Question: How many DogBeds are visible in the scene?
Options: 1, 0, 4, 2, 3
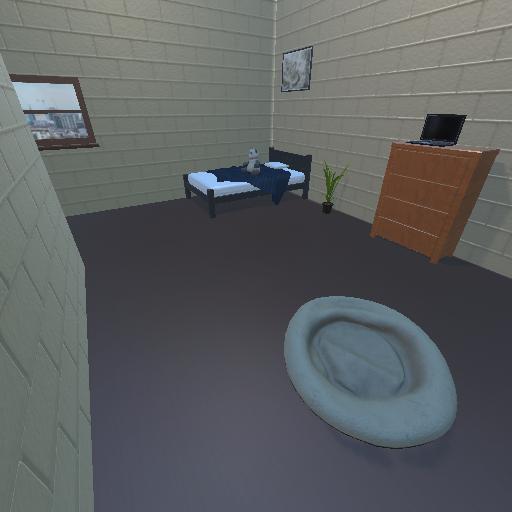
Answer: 1